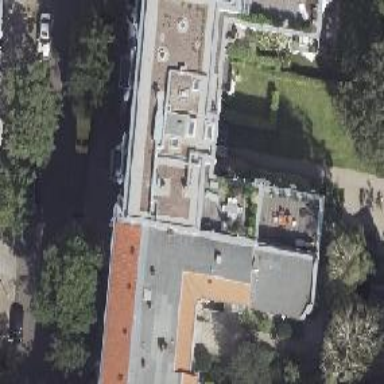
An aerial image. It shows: Building consisting of apartments with double saltbox roof shape.